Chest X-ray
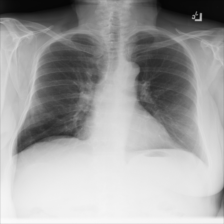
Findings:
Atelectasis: negative
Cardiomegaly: negative
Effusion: negative
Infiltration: negative
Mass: negative
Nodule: negative
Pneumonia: negative
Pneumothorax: negative
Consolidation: negative
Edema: negative
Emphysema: negative
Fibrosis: negative
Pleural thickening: negative
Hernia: negative